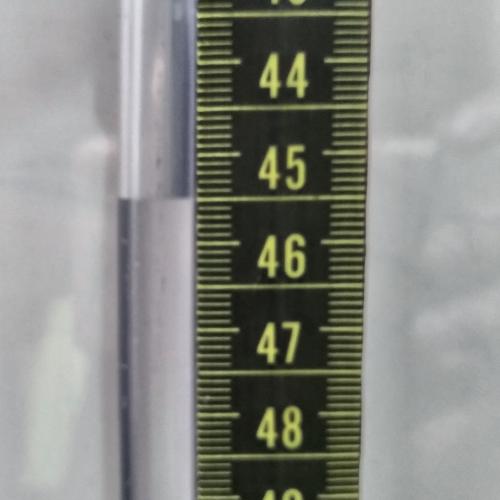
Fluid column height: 45.5 cm